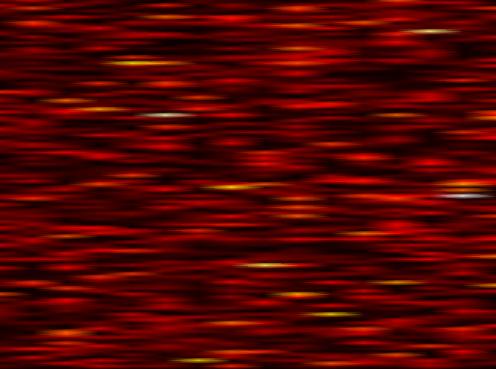
Label: OFDM